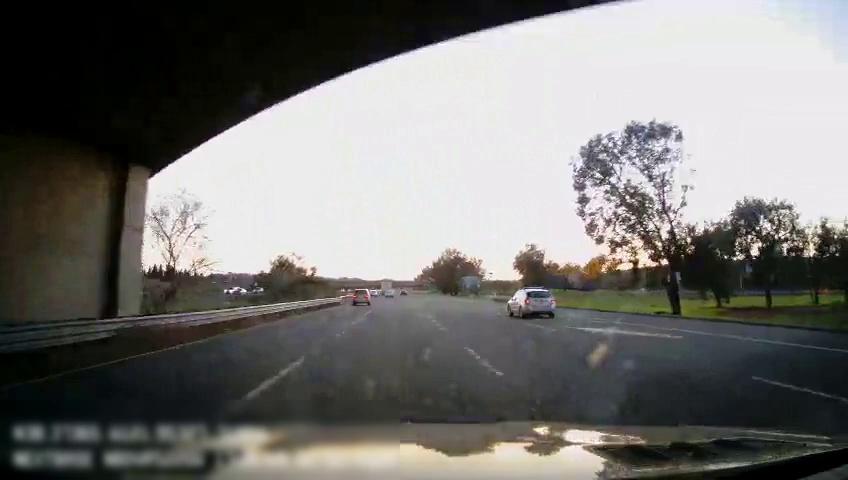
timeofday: Dusk/Dawn/Twilight
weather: Cloudy
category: Drivable Space
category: Vehicles | SUV
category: Vehicles | Car
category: Vehicles | Car
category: Vehicles | SUV
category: Vehicles | Truck
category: Vehicles | SUV
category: Lanes | Alternate Lane
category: Lanes | Current Lane
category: Lanes | Current Lane
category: Lanes | Alternate Lane
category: Lanes | Alternate Lane
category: Traffic | Signs